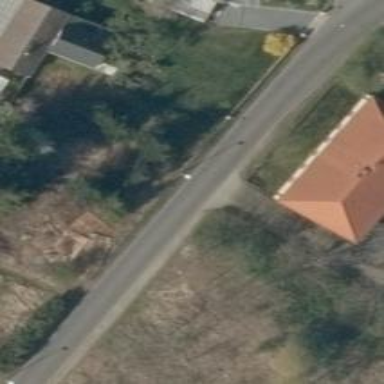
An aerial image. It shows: Asphalt road classified as tertiary.